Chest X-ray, AP view. Patient: 28 years old, sex M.
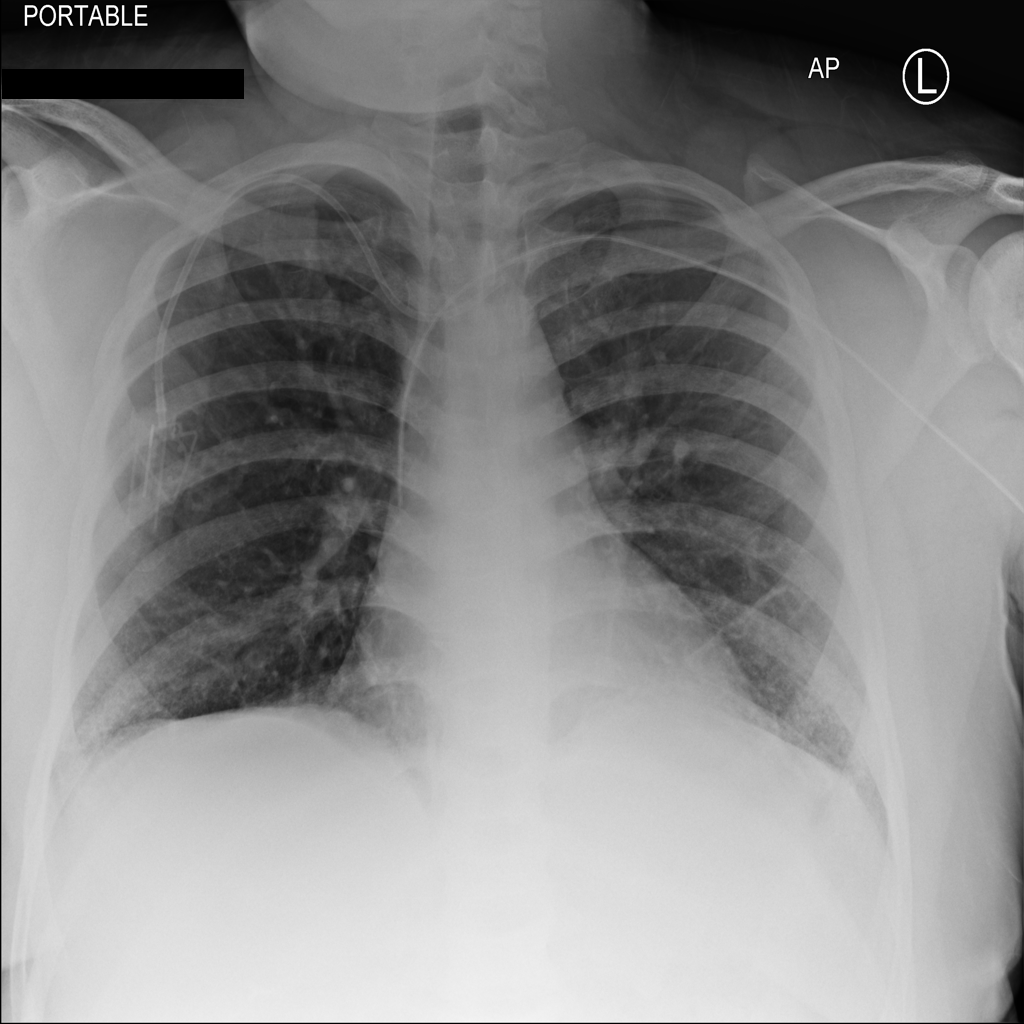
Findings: No Finding